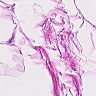
Metastatic tissue present: no